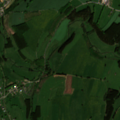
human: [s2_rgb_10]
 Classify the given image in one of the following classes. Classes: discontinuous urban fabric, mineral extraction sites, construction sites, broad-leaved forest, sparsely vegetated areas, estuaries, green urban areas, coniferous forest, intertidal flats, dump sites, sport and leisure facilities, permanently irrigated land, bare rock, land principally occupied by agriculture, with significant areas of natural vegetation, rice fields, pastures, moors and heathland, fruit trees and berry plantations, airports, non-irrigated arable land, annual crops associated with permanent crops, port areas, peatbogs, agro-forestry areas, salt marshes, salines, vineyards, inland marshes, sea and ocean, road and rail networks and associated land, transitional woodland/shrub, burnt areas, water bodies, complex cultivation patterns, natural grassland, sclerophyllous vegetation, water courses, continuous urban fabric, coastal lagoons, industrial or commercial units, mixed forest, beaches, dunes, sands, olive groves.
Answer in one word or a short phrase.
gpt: discontinuous urban fabric, pastures, land principally occupied by agriculture, with significant areas of natural vegetation